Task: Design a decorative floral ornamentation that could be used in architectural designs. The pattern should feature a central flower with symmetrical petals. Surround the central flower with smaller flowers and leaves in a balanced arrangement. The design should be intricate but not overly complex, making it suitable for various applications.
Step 8:
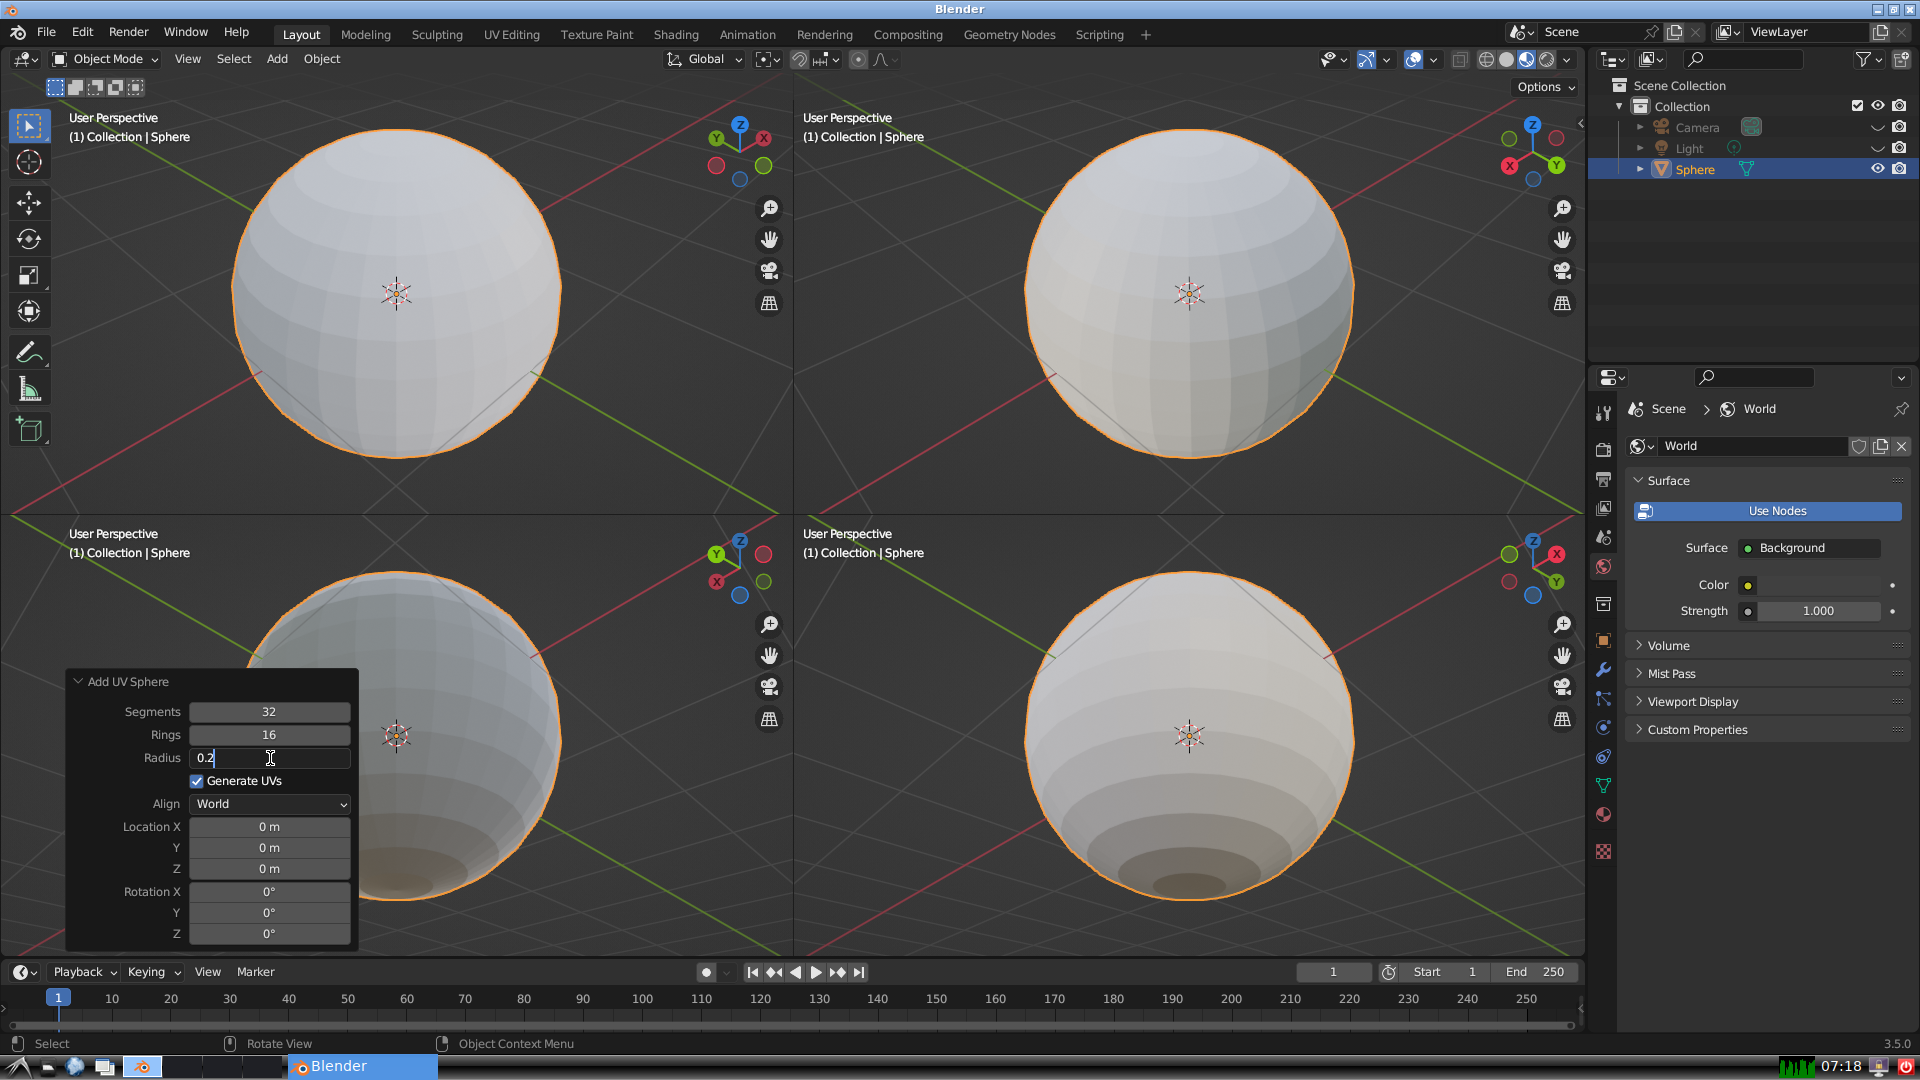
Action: {"key_press": ['Return']}